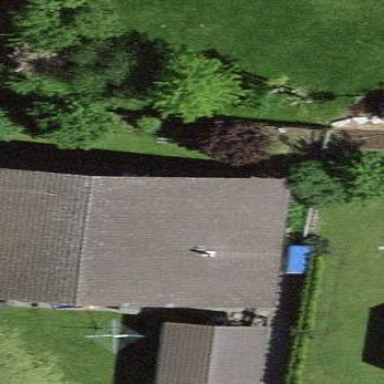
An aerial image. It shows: Simple and straightforward house.